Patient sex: M
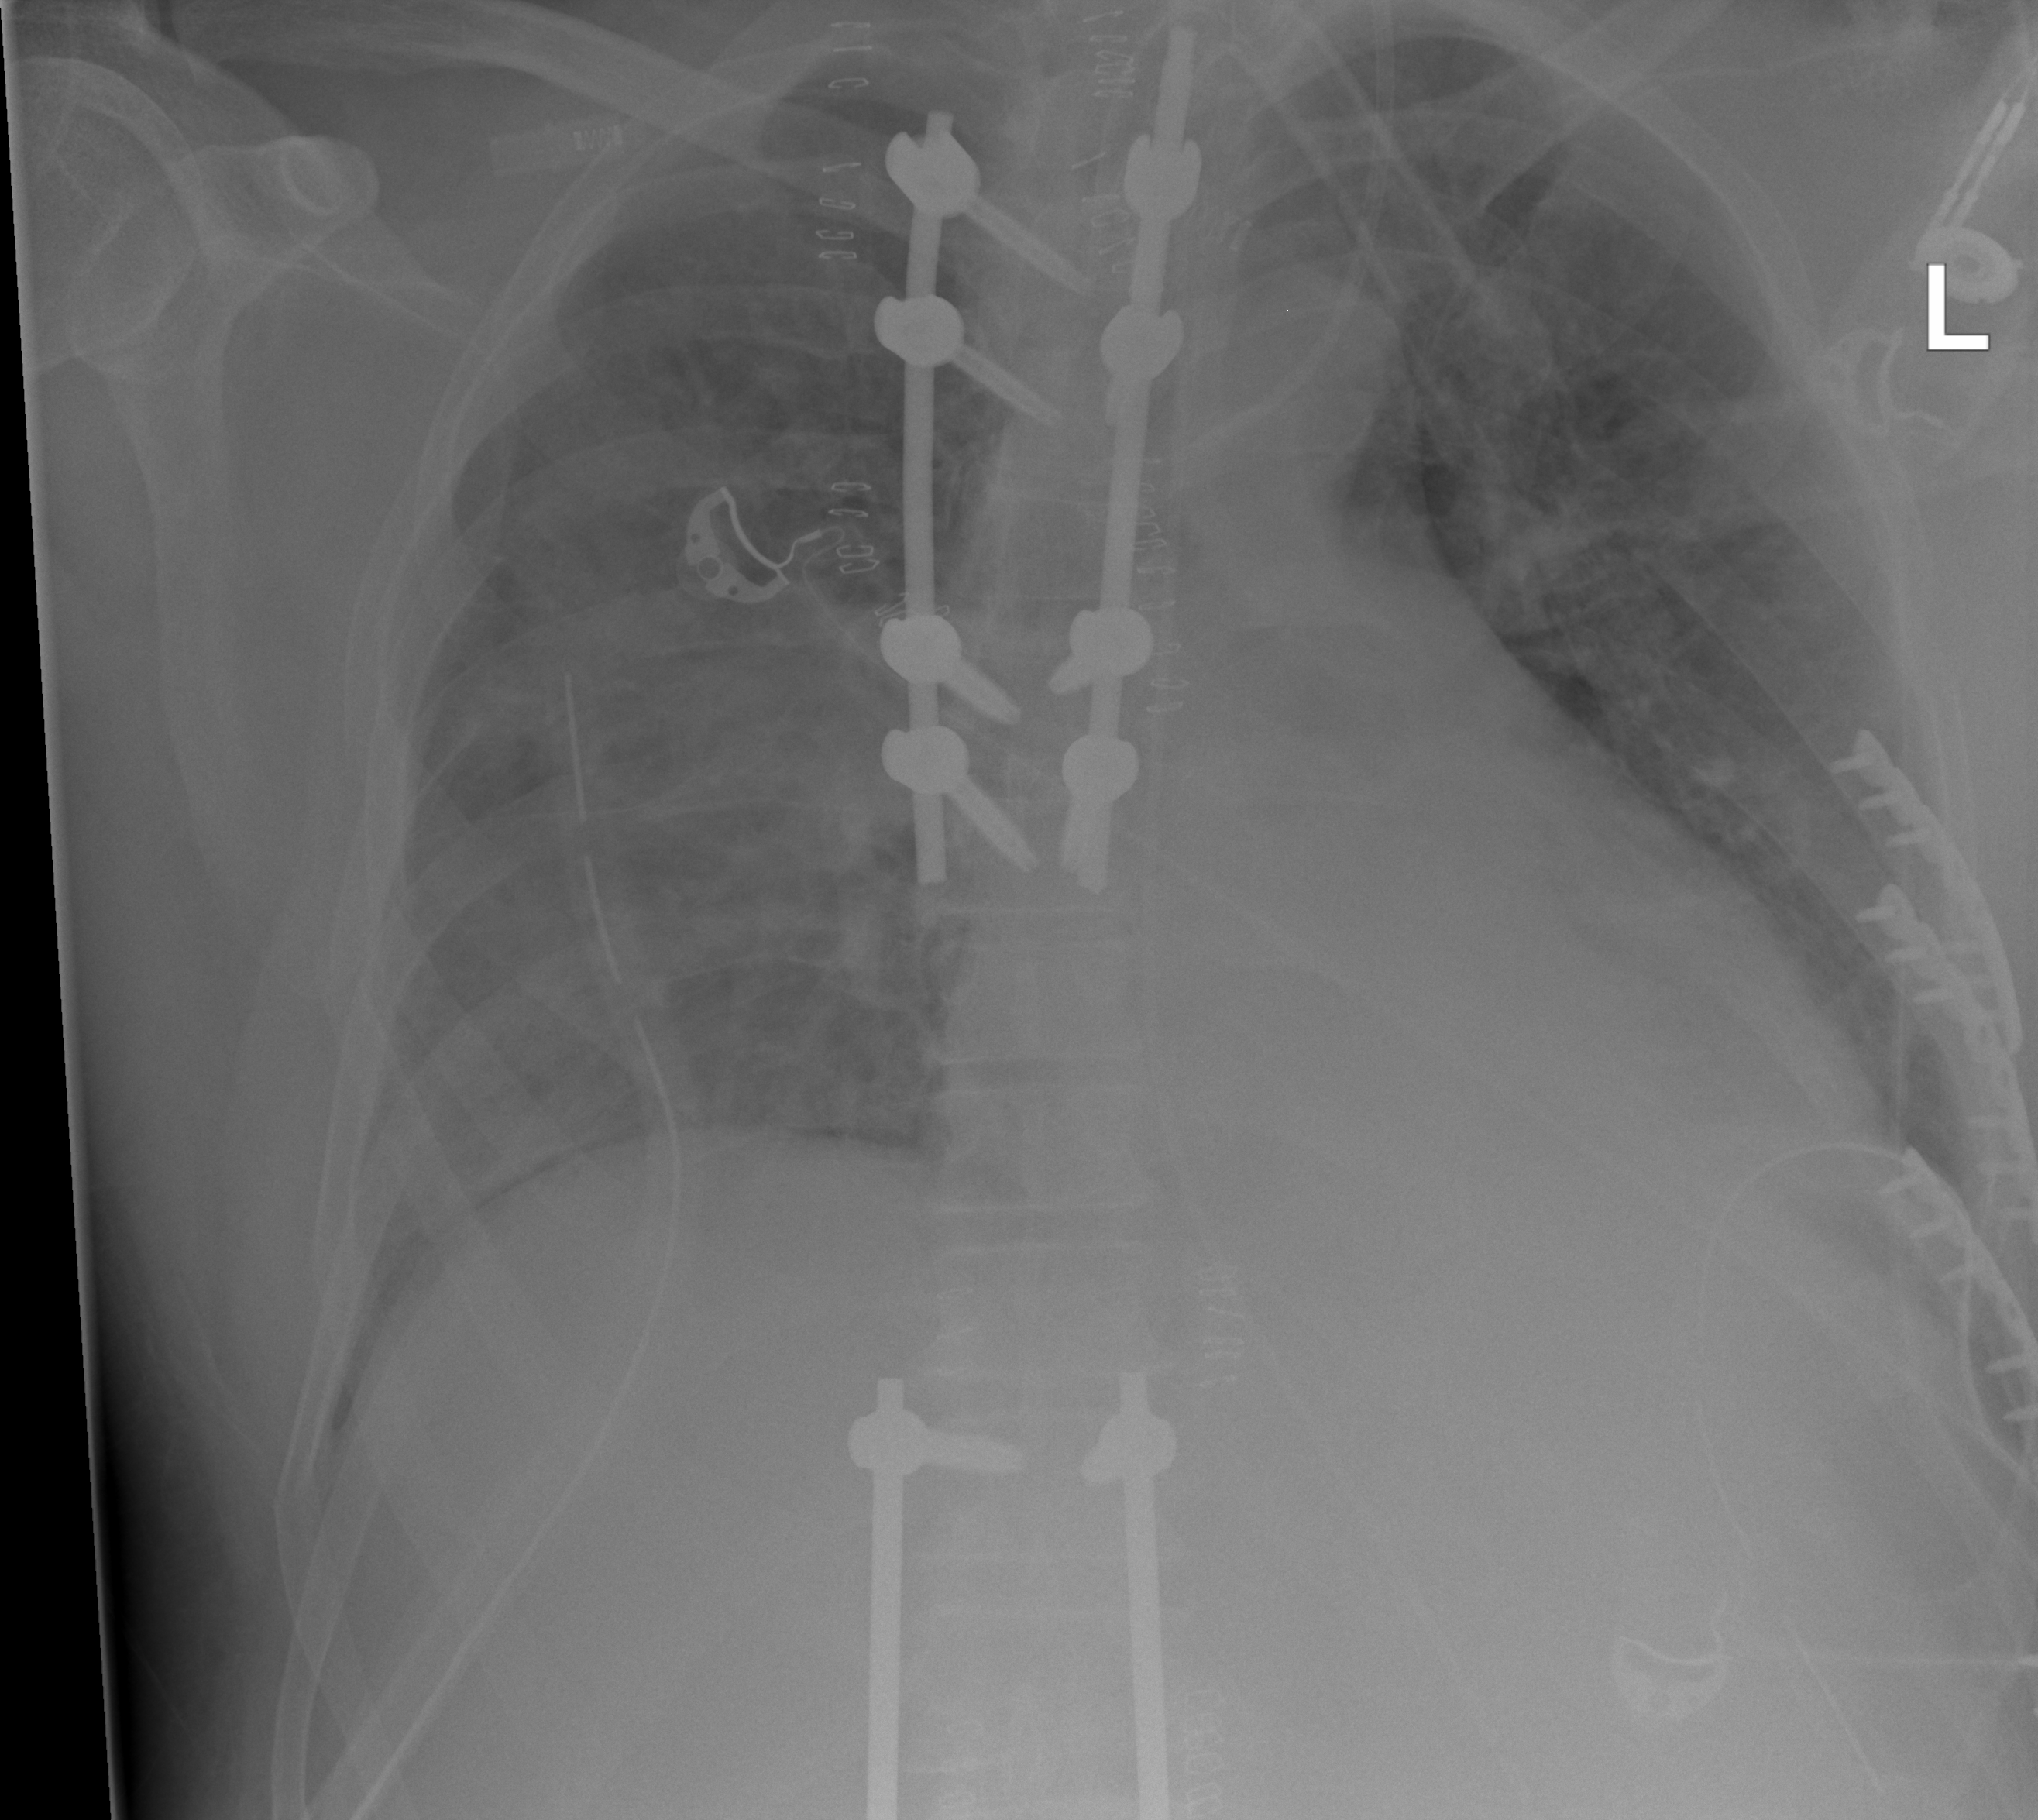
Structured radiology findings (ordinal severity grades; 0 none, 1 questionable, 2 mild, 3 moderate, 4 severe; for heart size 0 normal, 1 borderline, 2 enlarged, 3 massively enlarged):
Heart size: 0
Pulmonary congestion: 2
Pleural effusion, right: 2
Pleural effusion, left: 1
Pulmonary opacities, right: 3
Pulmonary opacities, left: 1
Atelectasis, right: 2
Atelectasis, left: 2